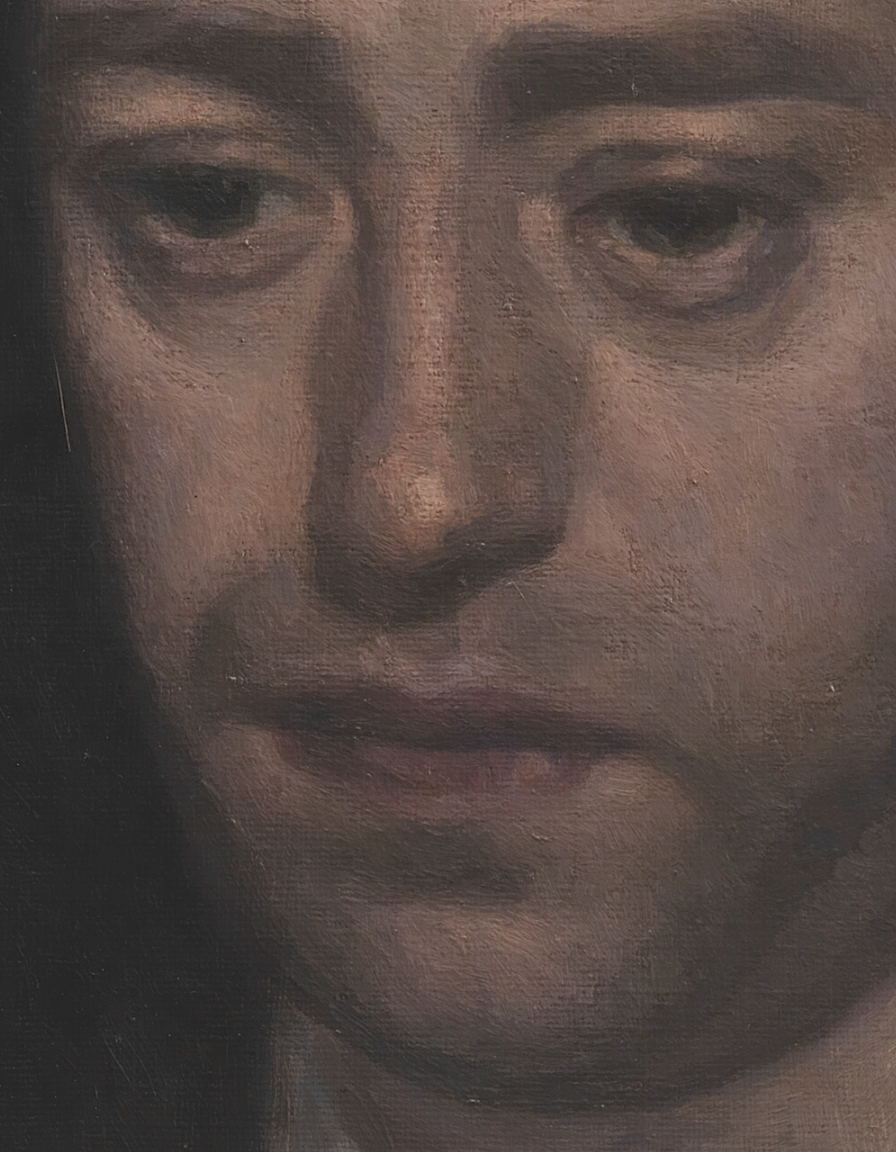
portrait painting, extreme close up, soft diffused light, young man's full face with downcast eyes and closed lips facing viewer, dark atmospheric background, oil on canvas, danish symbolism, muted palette